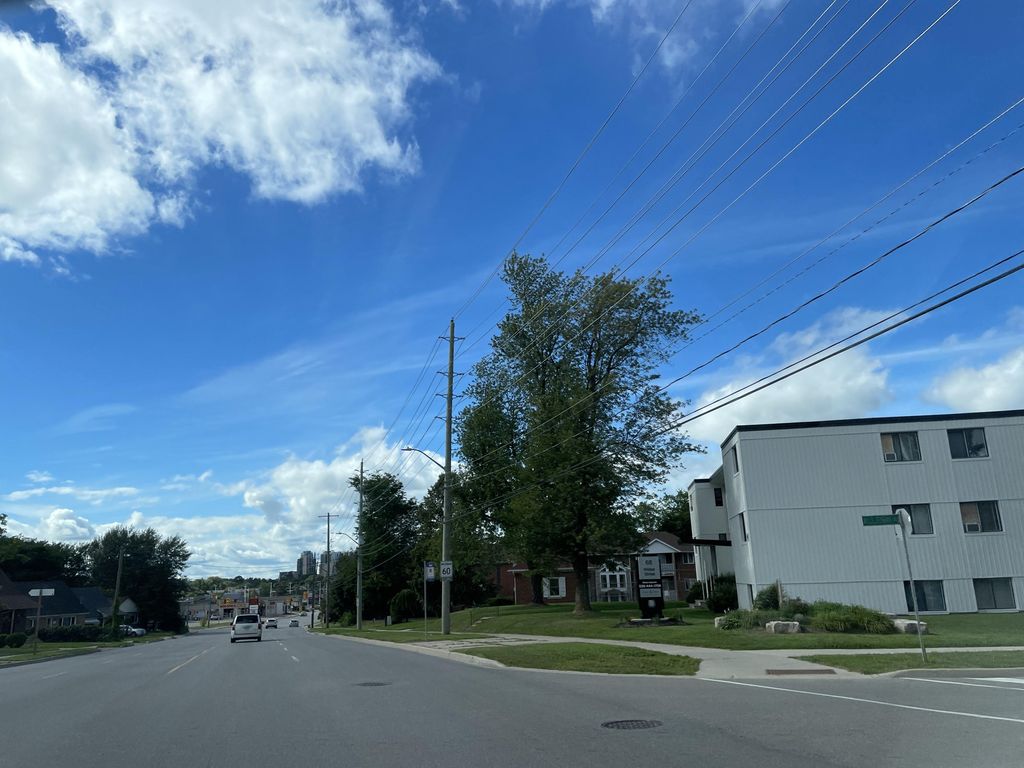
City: kitchener-waterloo